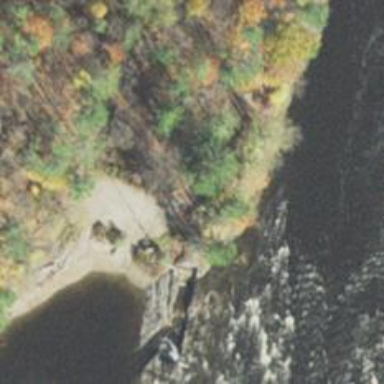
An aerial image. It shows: Footway road designated for whitewater portage.